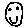
Label: smiley face